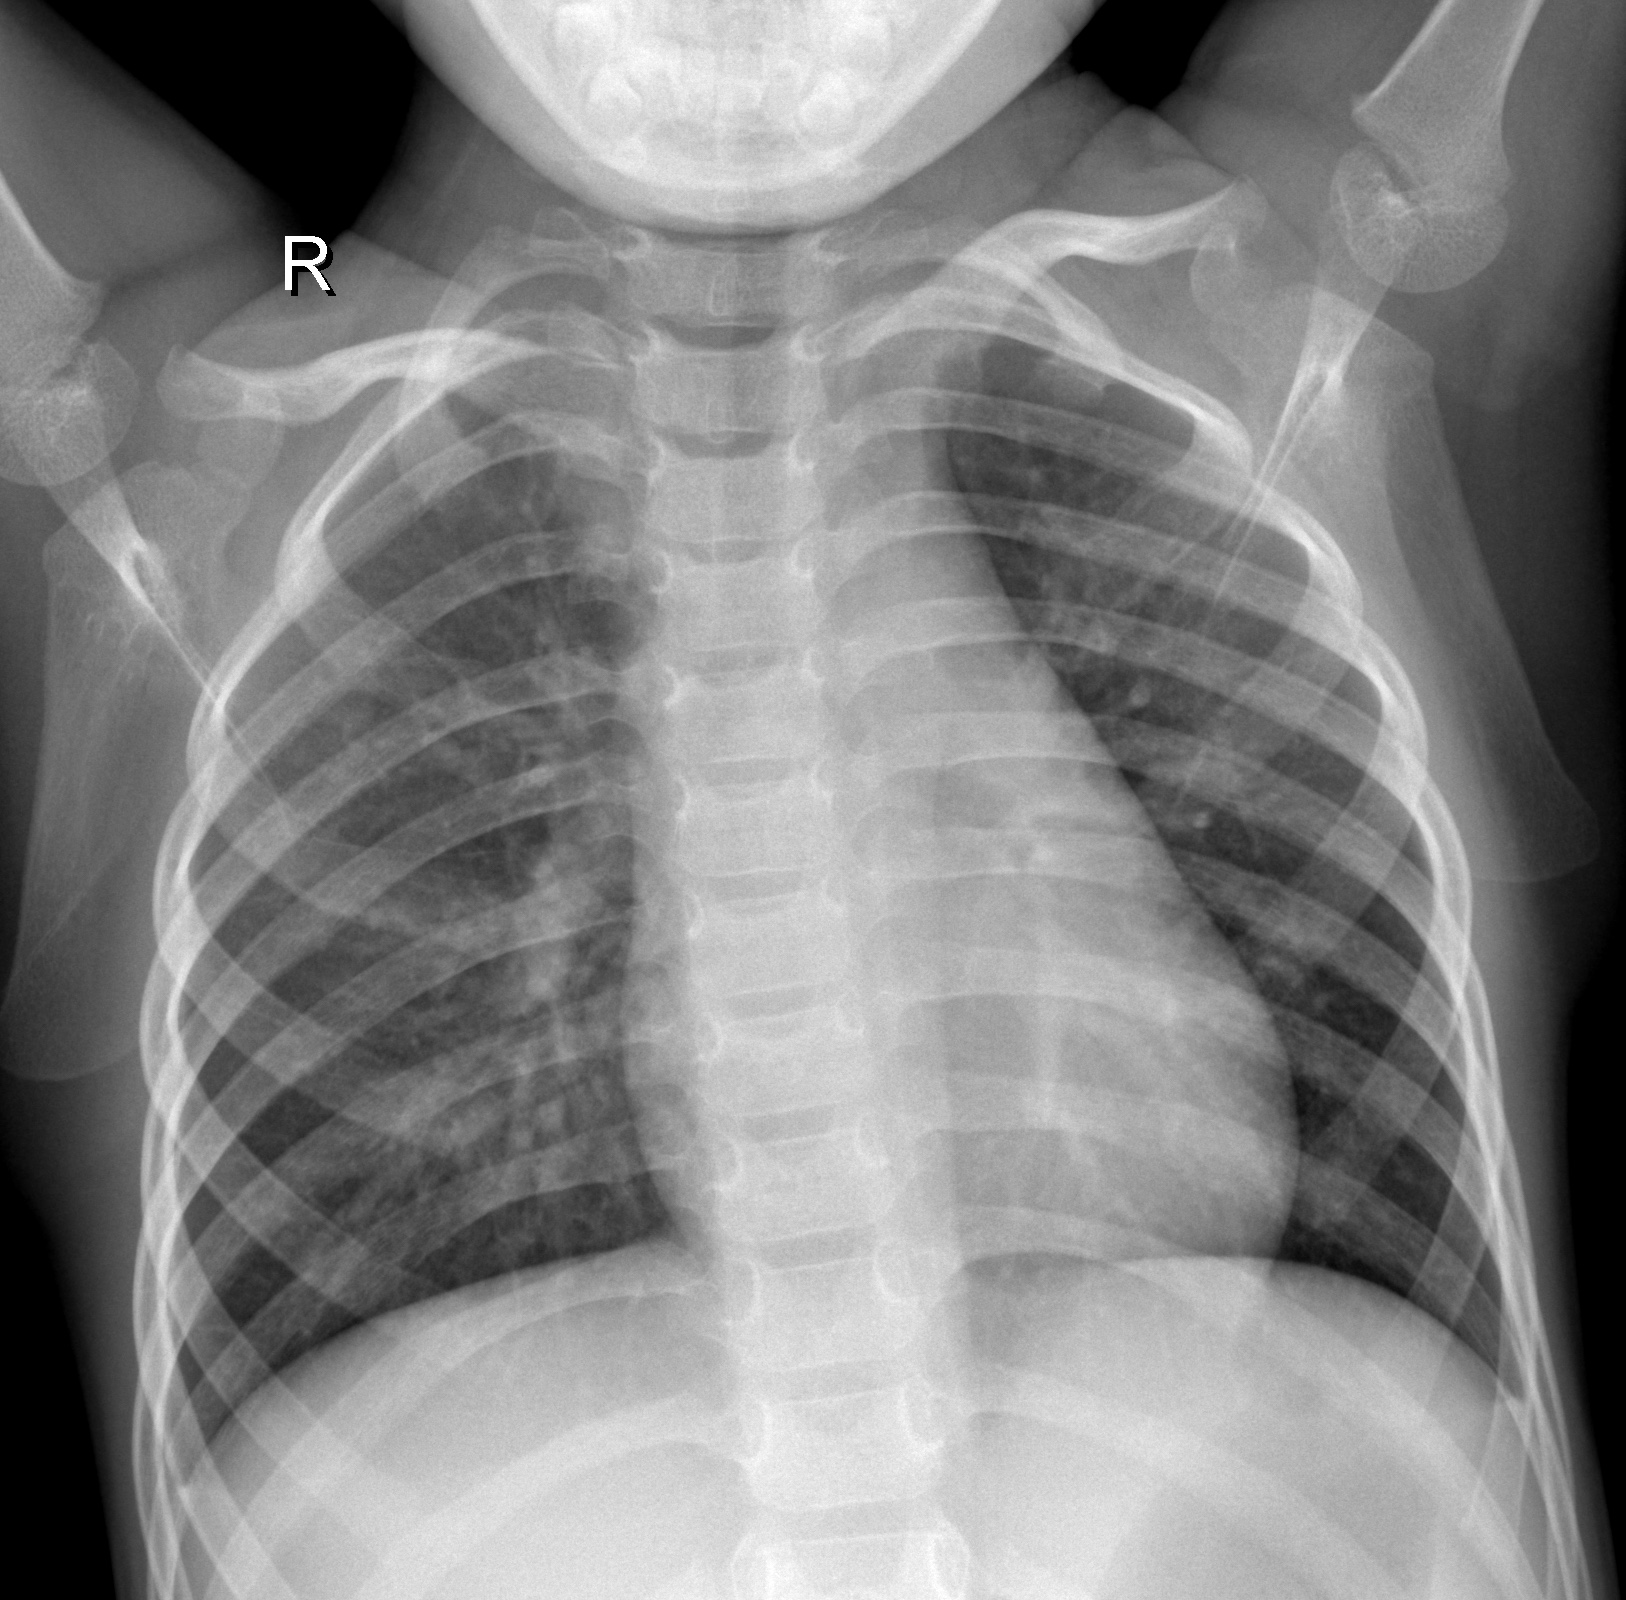
Diagnosis: NORMAL